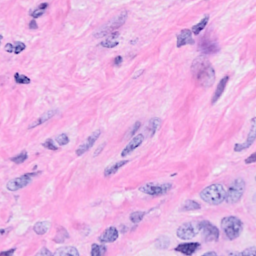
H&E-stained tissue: Breast